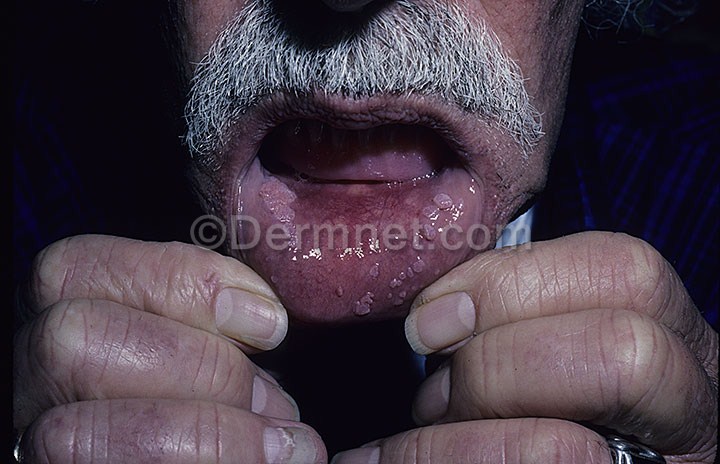
Disease: Herpes HPV and other STDs Photos